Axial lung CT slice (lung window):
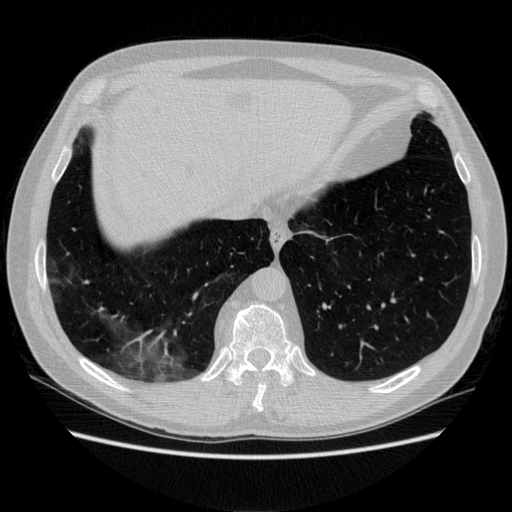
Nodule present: no